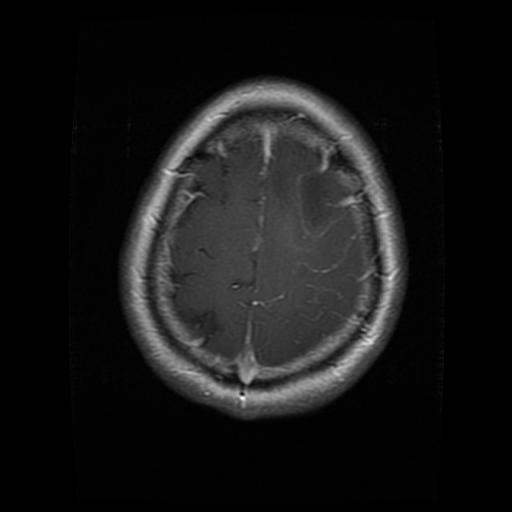
Label: glioma